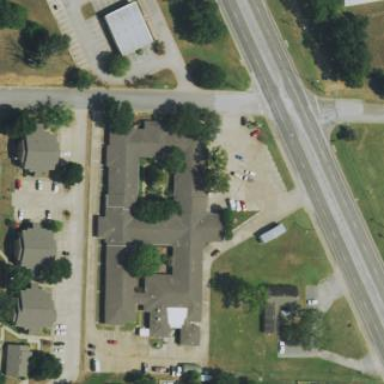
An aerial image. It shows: Nursing home building.